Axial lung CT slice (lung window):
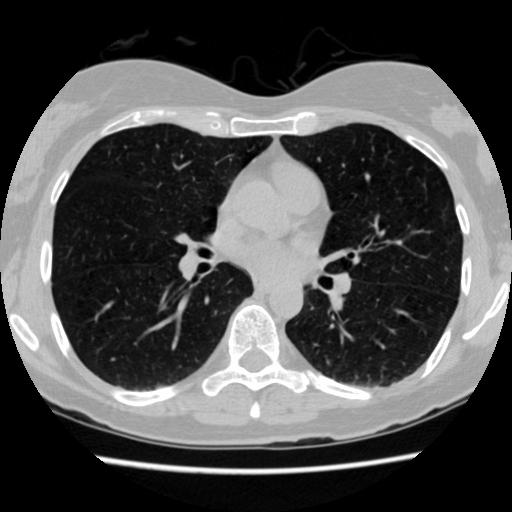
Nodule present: no